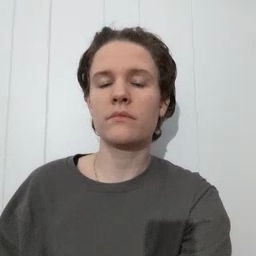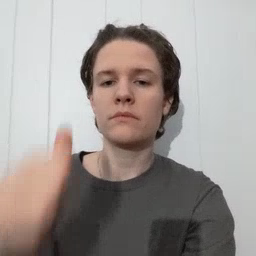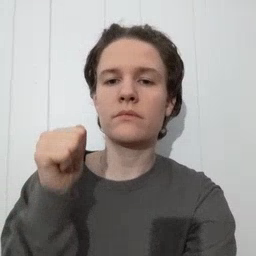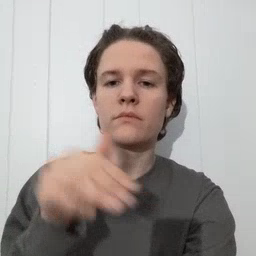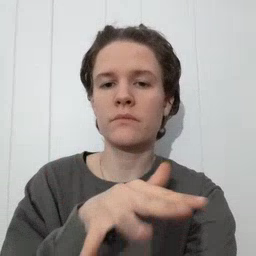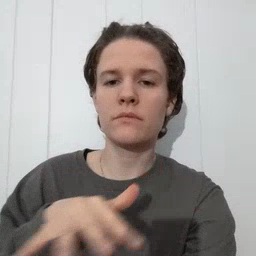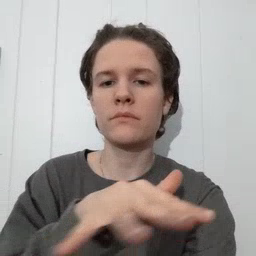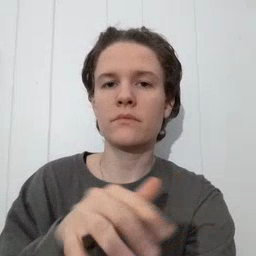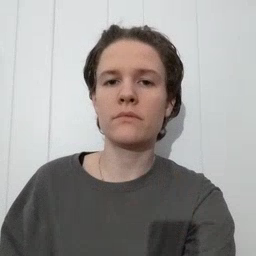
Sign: backyard